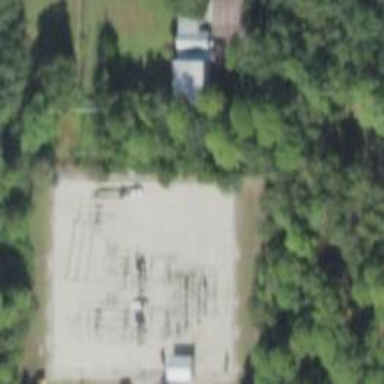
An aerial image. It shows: Outdoor distribution substation.